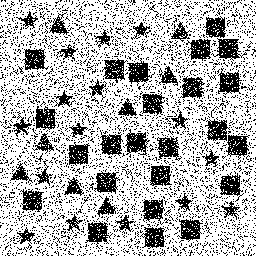
Squares: 24
Triangles: 8
Stars: 16
Total shapes: 48